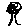
Label: tree